Interaction volume radius: 5 \u00c5
Interaction volume height: 15 \u00c5
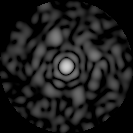
Disorder parameter: 0.8726